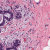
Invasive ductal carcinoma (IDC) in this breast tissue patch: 0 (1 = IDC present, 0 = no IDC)